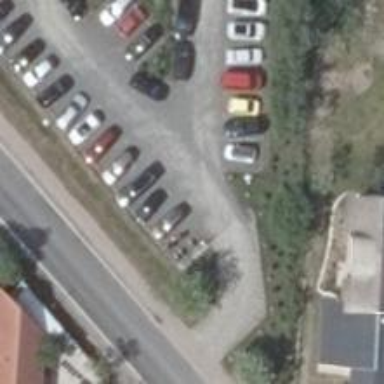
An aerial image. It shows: Bicycle rental facility.